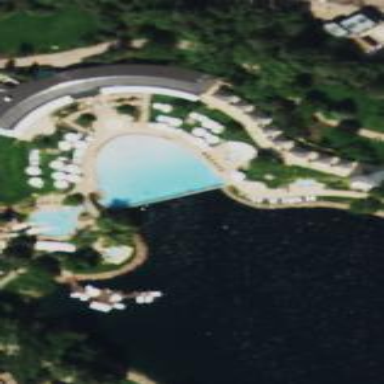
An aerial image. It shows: Swimming pool within leisure land area designed for swimming activities.